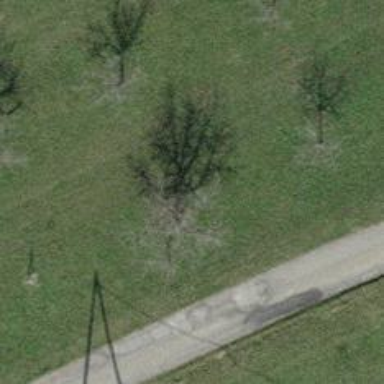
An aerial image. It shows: Beautiful tree in nature.